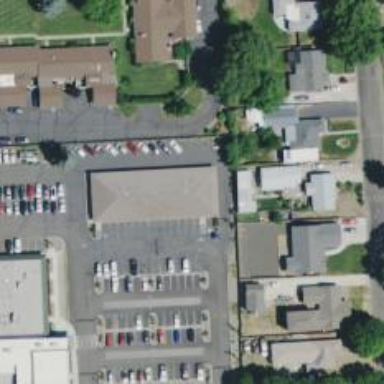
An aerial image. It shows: Healthcare clinic is depicted in the image.